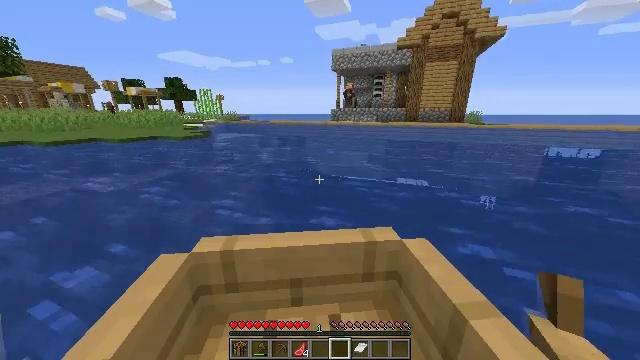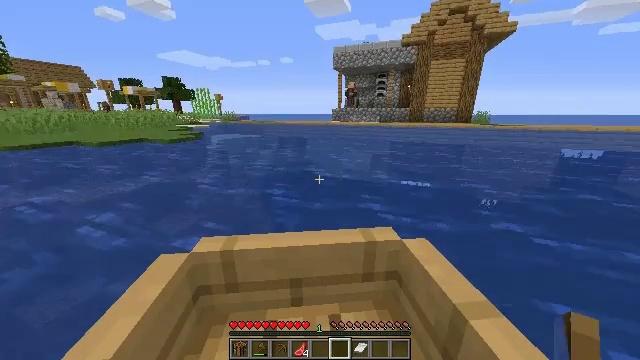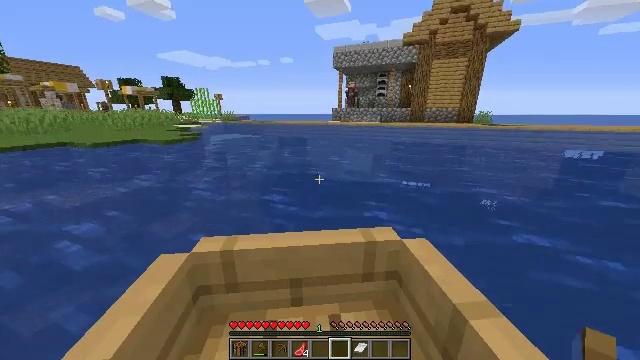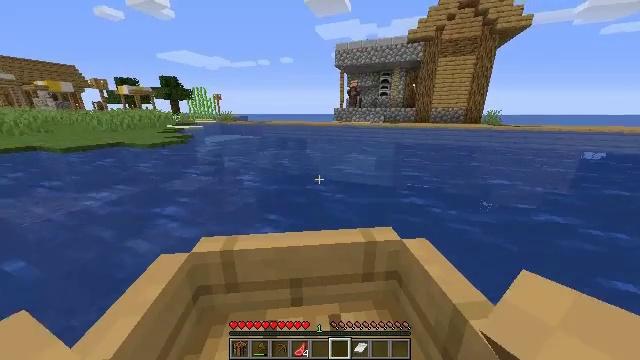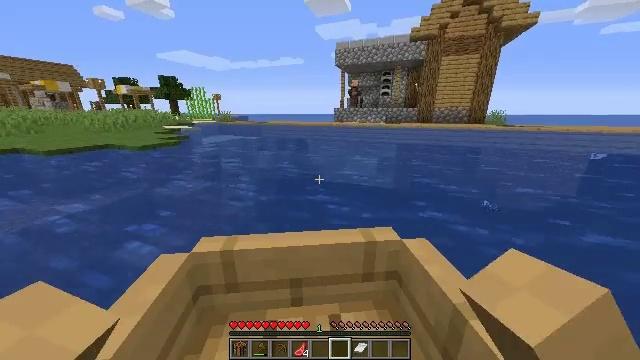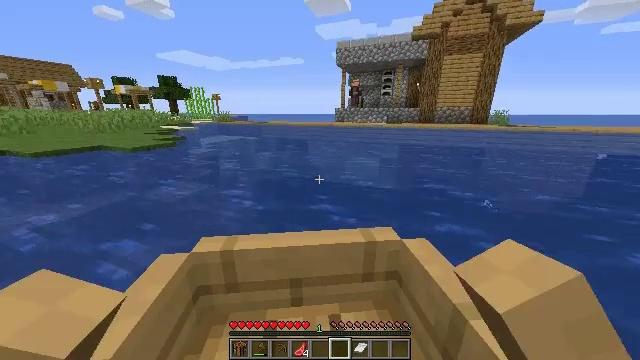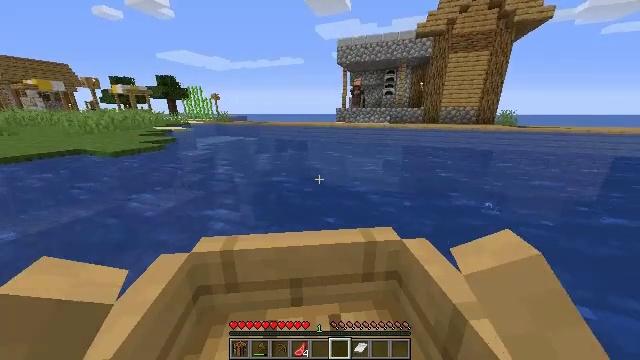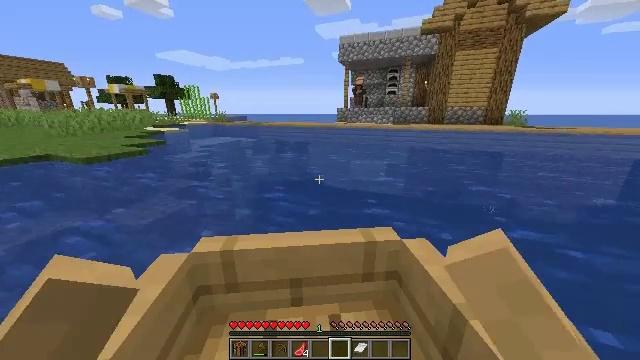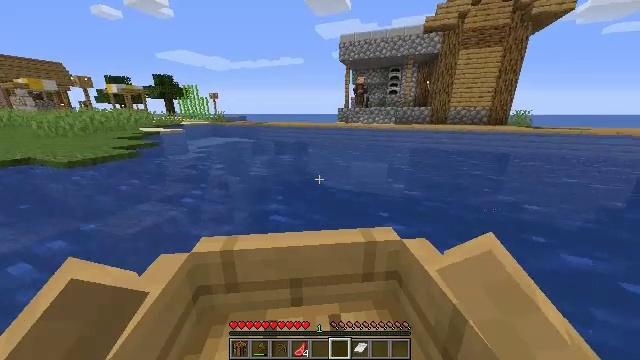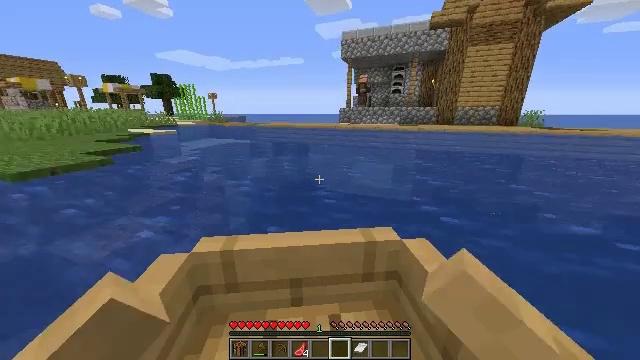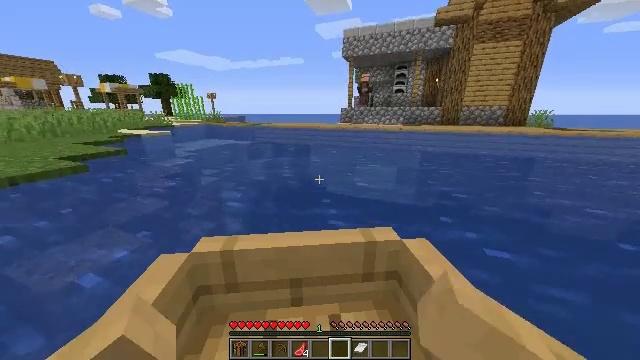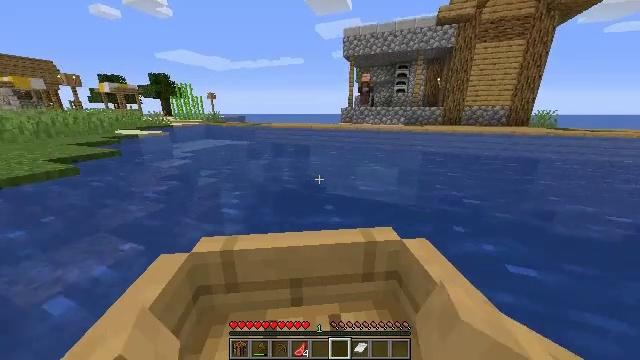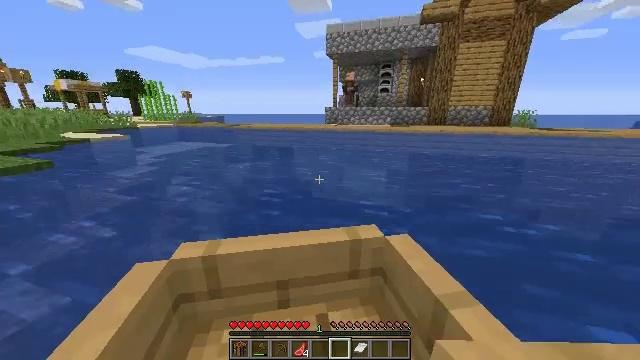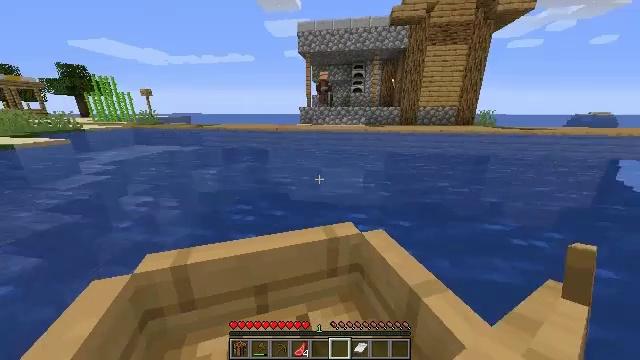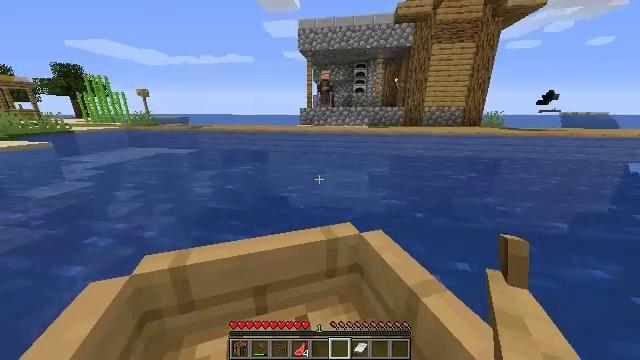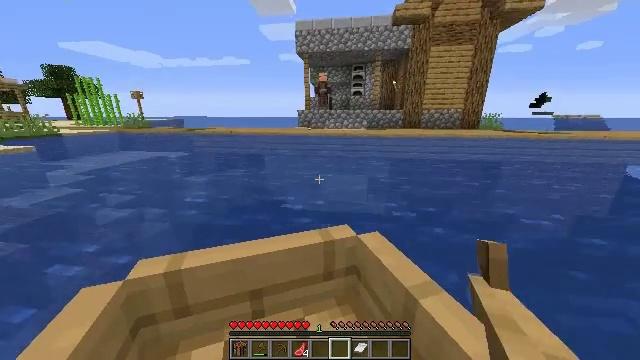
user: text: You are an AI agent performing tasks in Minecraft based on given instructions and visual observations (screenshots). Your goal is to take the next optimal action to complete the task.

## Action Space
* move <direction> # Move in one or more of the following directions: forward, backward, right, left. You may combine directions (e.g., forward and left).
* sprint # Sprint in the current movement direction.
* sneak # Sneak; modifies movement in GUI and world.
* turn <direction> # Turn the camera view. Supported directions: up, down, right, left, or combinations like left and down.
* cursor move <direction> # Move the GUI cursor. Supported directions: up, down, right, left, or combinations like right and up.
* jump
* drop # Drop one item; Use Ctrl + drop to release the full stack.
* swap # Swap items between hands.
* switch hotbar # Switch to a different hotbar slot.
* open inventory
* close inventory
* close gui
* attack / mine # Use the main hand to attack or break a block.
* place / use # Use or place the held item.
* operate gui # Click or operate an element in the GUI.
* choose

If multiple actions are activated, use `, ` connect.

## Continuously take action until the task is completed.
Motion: motion action
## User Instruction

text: Get the furnace back into your inventory.
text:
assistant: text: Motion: move forward
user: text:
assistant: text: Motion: move forward
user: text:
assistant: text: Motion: move forward
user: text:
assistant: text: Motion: move forward
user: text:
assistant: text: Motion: move forward
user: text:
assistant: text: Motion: move forward
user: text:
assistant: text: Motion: move forward
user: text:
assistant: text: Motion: move forward
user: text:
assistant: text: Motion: move forward
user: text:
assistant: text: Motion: move forward
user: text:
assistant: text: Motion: move forward
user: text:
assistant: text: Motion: move forward, turn right
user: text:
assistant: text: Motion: move forward, turn right
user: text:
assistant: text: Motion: move forward
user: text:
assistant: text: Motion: move forward
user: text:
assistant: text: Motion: move forward
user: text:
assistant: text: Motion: move forward
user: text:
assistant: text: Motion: move forward
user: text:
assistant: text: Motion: move forward
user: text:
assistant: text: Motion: move forward
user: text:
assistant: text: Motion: move forward, turn right and up
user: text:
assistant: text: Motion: move forward, turn right and up
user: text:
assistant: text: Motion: move forward, turn right
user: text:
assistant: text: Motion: move forward
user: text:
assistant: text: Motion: move forward
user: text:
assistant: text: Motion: move forward
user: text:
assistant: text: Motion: move forward
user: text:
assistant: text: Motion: move forward, turn right and up
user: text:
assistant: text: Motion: move forward, turn right and up
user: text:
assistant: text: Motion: move forward